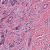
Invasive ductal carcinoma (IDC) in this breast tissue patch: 1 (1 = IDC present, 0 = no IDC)